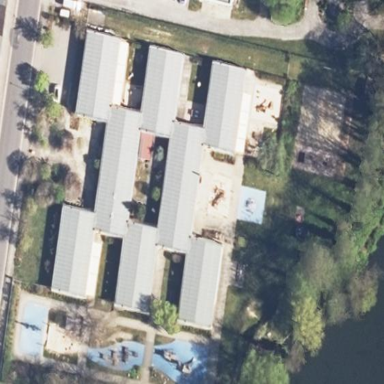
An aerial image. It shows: Kindergarten.